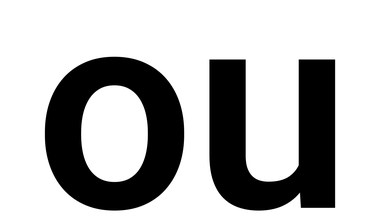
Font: Roboto_SemiBold